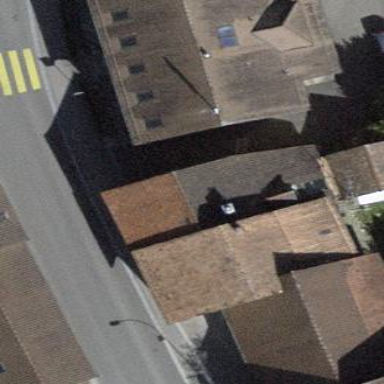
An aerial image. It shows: Building with tile roof.